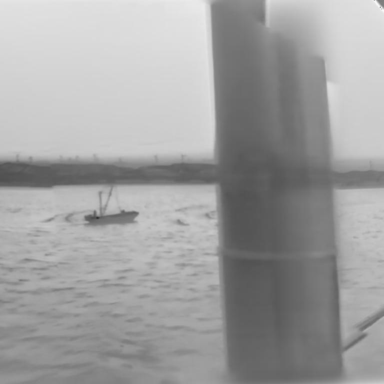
There is a bulk_carrier in the infrared image.